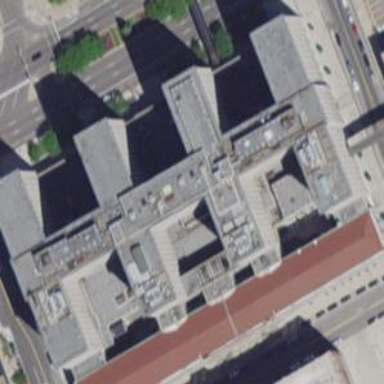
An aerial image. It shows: Public building.